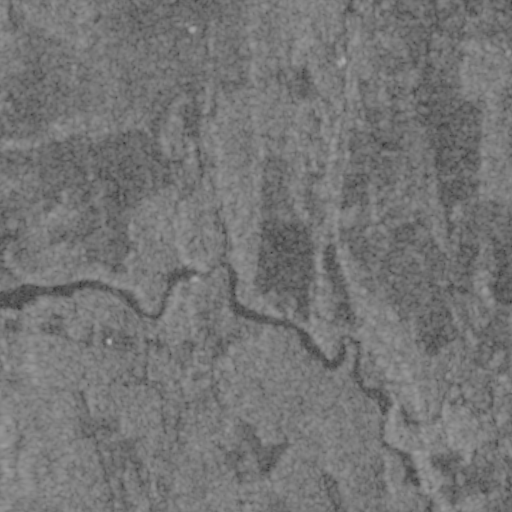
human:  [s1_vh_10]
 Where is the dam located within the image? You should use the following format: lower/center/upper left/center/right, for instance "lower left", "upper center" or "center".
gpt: The dam is located in the center of the image.
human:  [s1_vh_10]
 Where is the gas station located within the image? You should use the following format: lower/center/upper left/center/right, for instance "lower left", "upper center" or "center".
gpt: The gas station is located in the center right of the image.
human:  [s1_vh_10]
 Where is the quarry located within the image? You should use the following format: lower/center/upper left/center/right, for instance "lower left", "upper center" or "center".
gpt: The quarry is located in the upper right of the image.
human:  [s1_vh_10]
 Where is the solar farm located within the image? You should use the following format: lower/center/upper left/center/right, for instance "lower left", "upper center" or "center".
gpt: The solar farm is located in the upper right of the image.
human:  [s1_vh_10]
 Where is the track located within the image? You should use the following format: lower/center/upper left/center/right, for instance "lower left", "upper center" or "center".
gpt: There is no track in the image.

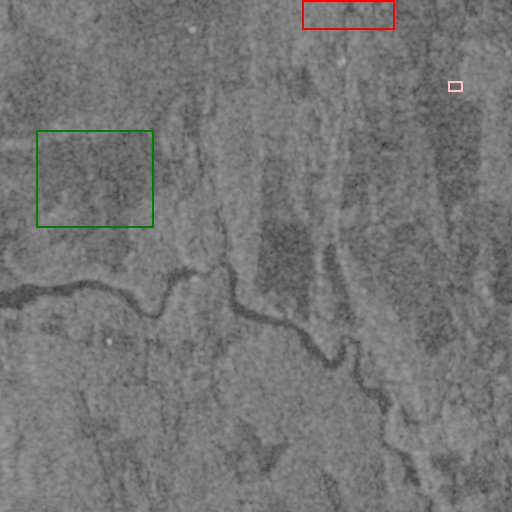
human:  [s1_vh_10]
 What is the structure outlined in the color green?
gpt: The structure outlined in green is a crop field.
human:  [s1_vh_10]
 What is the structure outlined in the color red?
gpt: The structure outlined in red is a quarry.
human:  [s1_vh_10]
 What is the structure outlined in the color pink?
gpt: The structure outlined in pink is a solar farm.
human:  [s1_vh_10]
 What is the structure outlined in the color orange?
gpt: There is no orange outline.